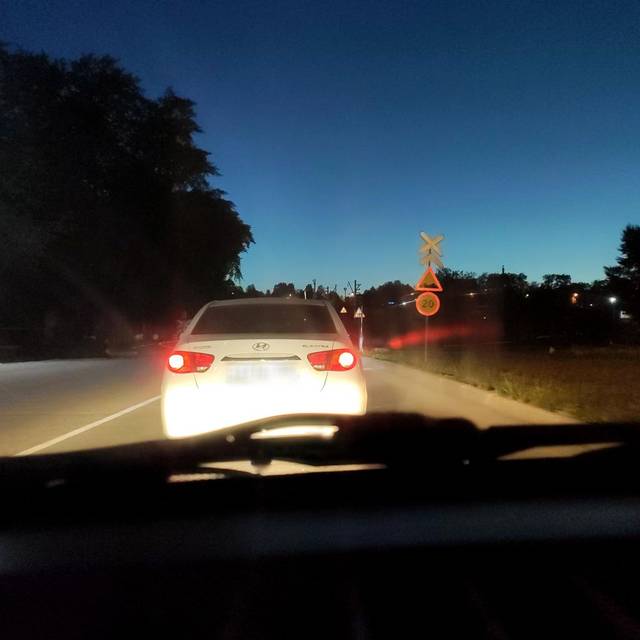
Region: Russia
Coordinates: 58.108, 56.321